Question: I have a placeholder view and 7 buttons
Press first button for appear first view in placeholder view
Second - second view in placeholder view etc. I need exactly this way (no tab bar, no segmented control)
How to implement this issue?
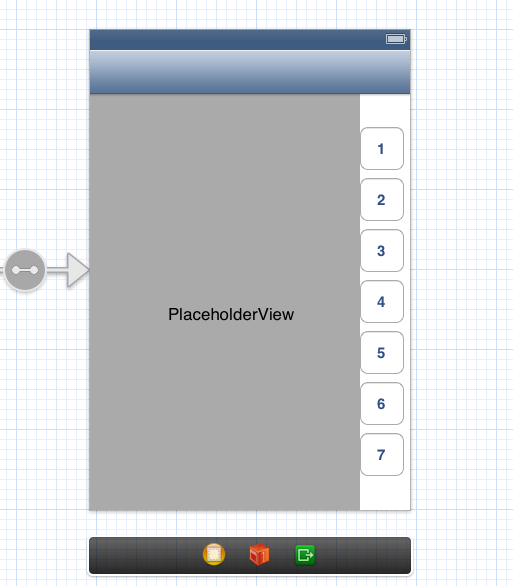
Answer: Create 'seven' views in the 'interfaceBuilder' or 'storyboard' and connect an 'outlets' with your 'viewcontroller'.. And write 'IBAction' methods for all buttons in your 'view' and change the 'subview' of 'placeholderview' for everytime when the button pressed. You can achieve this, either create a separate action method for all buttons or set a tag for each button and call the same method and change the view. Check my below code. it will help you.
Set a 'tag' for each button in the 'interface builder.' For instance, I set it like 1,2,3,... respectively.
'''
// action method for all the button look like this..
- (IBAction)buttonPressed:(id)sender {
for (UIView *view in placeholderView.subViews) {
[view removeFromSuperView];
}
UIButton *button = (UIButton *)sender;
switch(button.tag) {
case 1:
[placeholderView addSubView:subView1];
break;
case 2:
[placeholderView addSubView:subView2];
break;
case 3:
[placeholderView addSubView:subView3];
break;
}
}
'''